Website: macys
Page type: customer-info-address
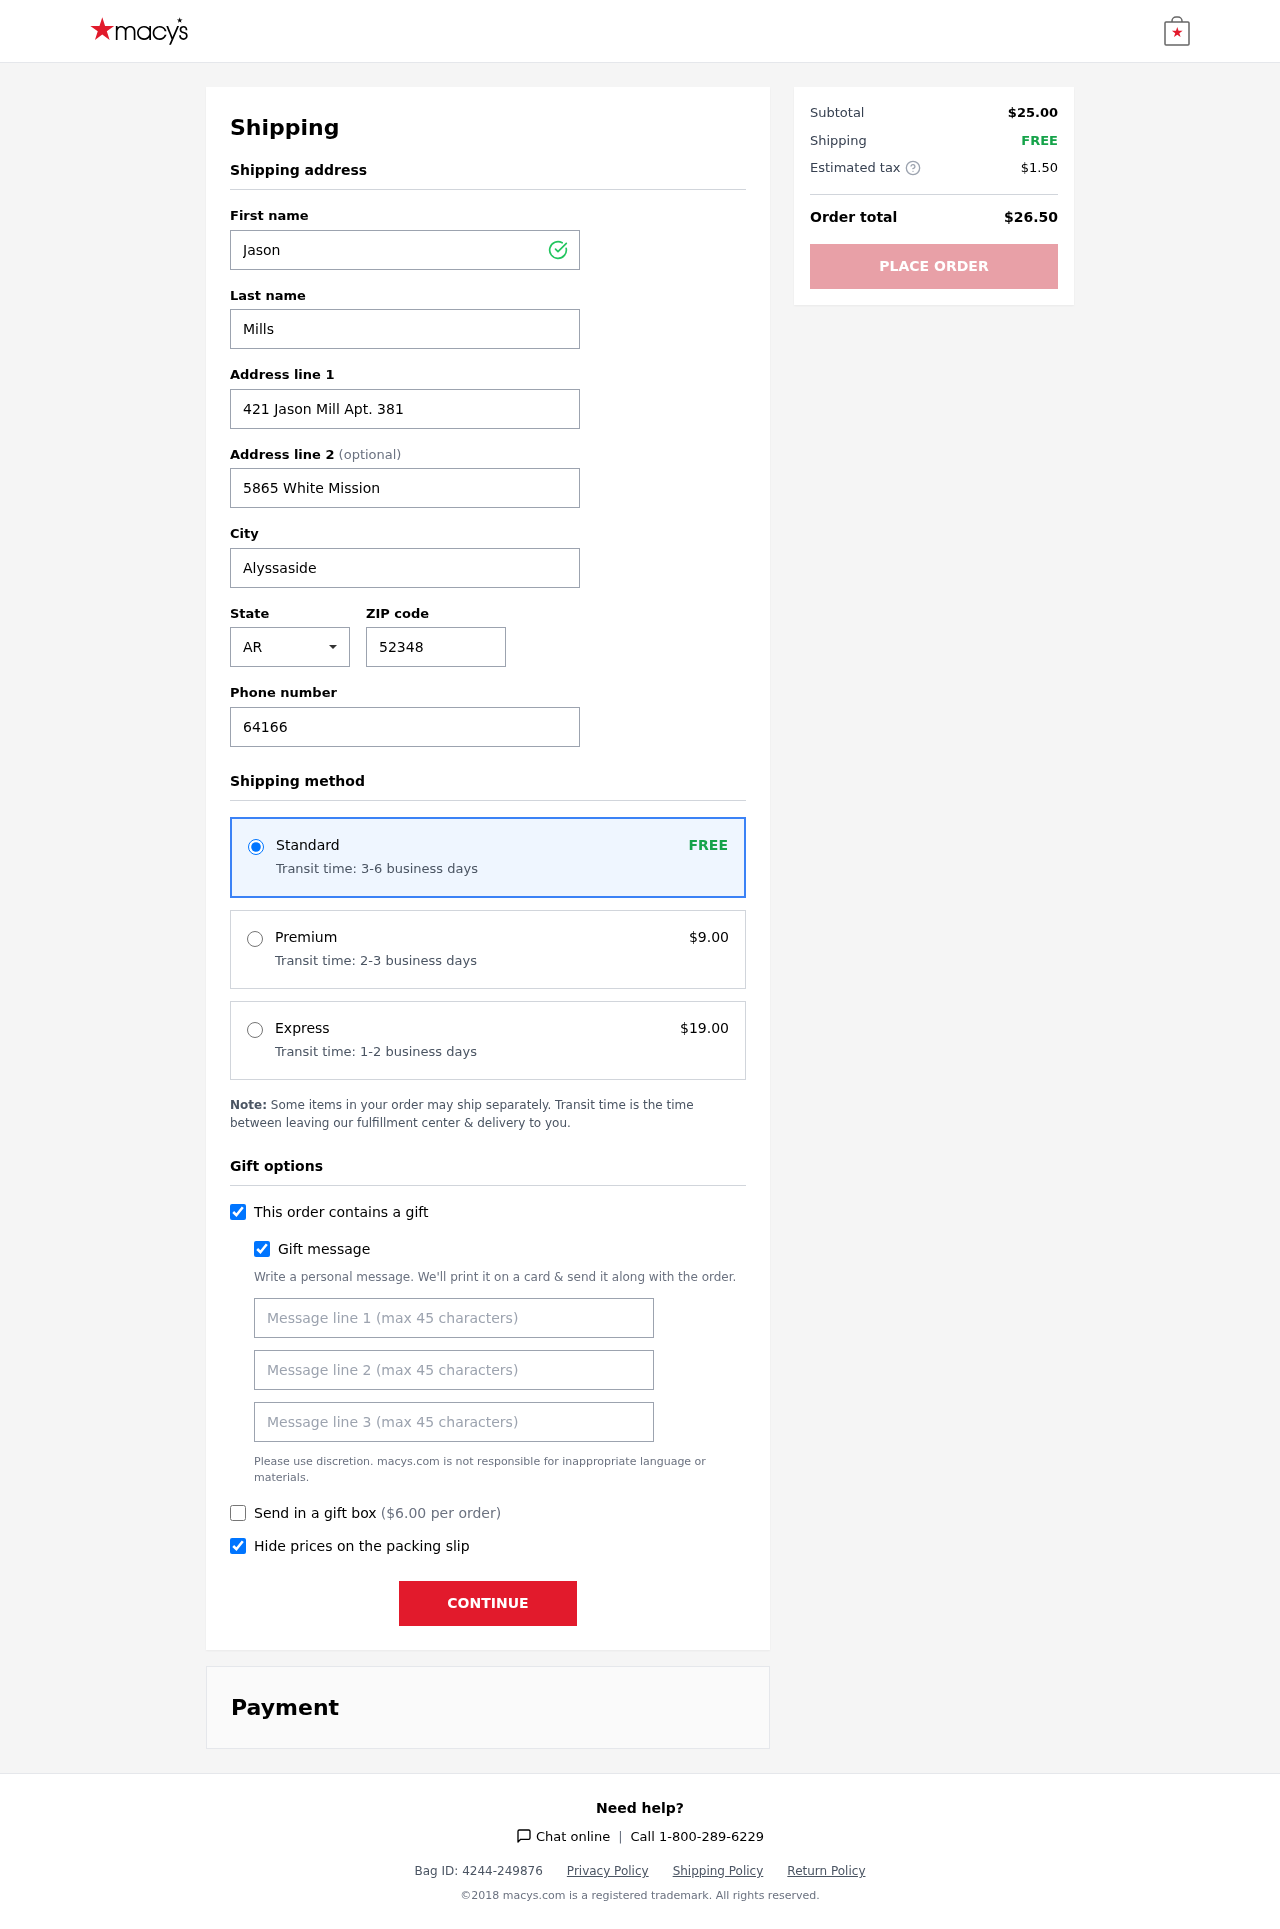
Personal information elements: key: PII_CITY
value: Alyssaside
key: PII_FIRSTNAME
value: Jason
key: PII_GIFT_MESSAGE
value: Hey Sherry, I know how much you love staying refreshed and fabulous, so I thought these lavender-scented wipes would be perfect for you! Just a little something to brighten your days. Enjoy!  Jason
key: PII_LASTNAME
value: Mills
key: PII_PHONE
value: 6416624014
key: PII_POSTCODE
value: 52348
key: PII_STATE_ABBR
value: AR
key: PII_STREET
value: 421 Jason Mill Apt. 381
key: PII_STREET2
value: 5865 White Mission
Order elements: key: ORDER_SHIPPING_STANDARD
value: FREE
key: ORDER_SHIPPING_STANDARD_TIME
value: Transit time: 3-6 business days
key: ORDER_SHIPPING_PREMIUM
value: $9.00
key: ORDER_SHIPPING_PREMIUM_TIME
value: Transit time: 2-3 business days
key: ORDER_SHIPPING_EXPRESS
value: $19.00
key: ORDER_SHIPPING_EXPRESS_TIME
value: Transit time: 1-2 business days
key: ORDER_GIFT_BOX_FEE
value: $6.00
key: ORDER_SUBTOTAL
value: $25.00
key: ORDER_SHIPPING_COST
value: FREE
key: ORDER_TAX
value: $1.50
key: ORDER_TOTAL
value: $26.50